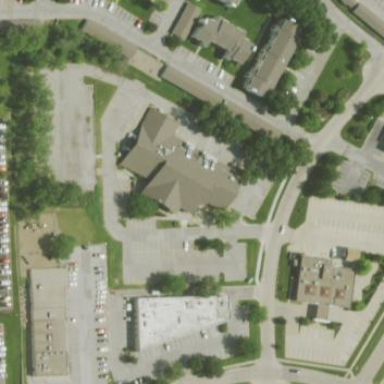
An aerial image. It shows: Retail area.